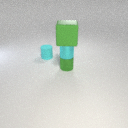
small green metal cylinder below small cyan metal cylinder